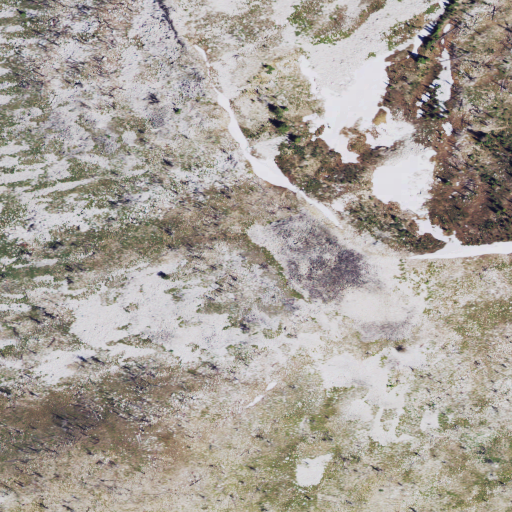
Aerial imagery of mountain in Idaho named Shining Butte containing shrub, grassland, and evergreen forest